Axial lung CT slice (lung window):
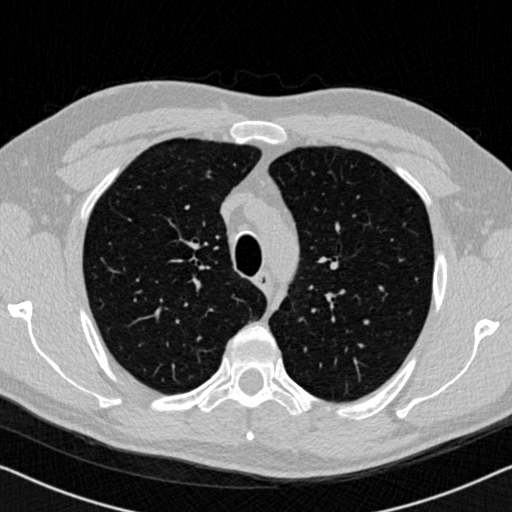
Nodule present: no